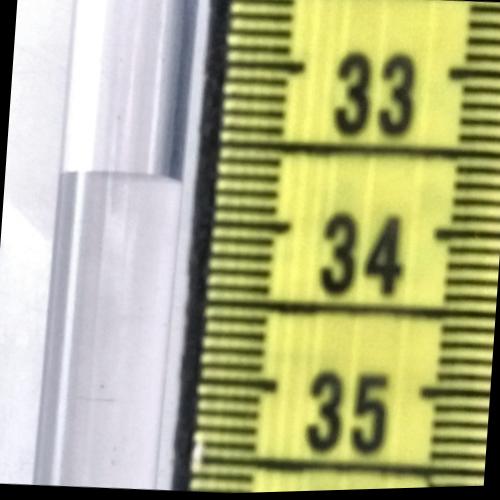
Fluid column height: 33.8 cm